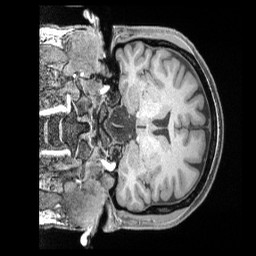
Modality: T1w
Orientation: coronal
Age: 37
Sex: female
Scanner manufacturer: siemens
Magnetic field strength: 3 T
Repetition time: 2 s
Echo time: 0.00211 s